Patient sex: M
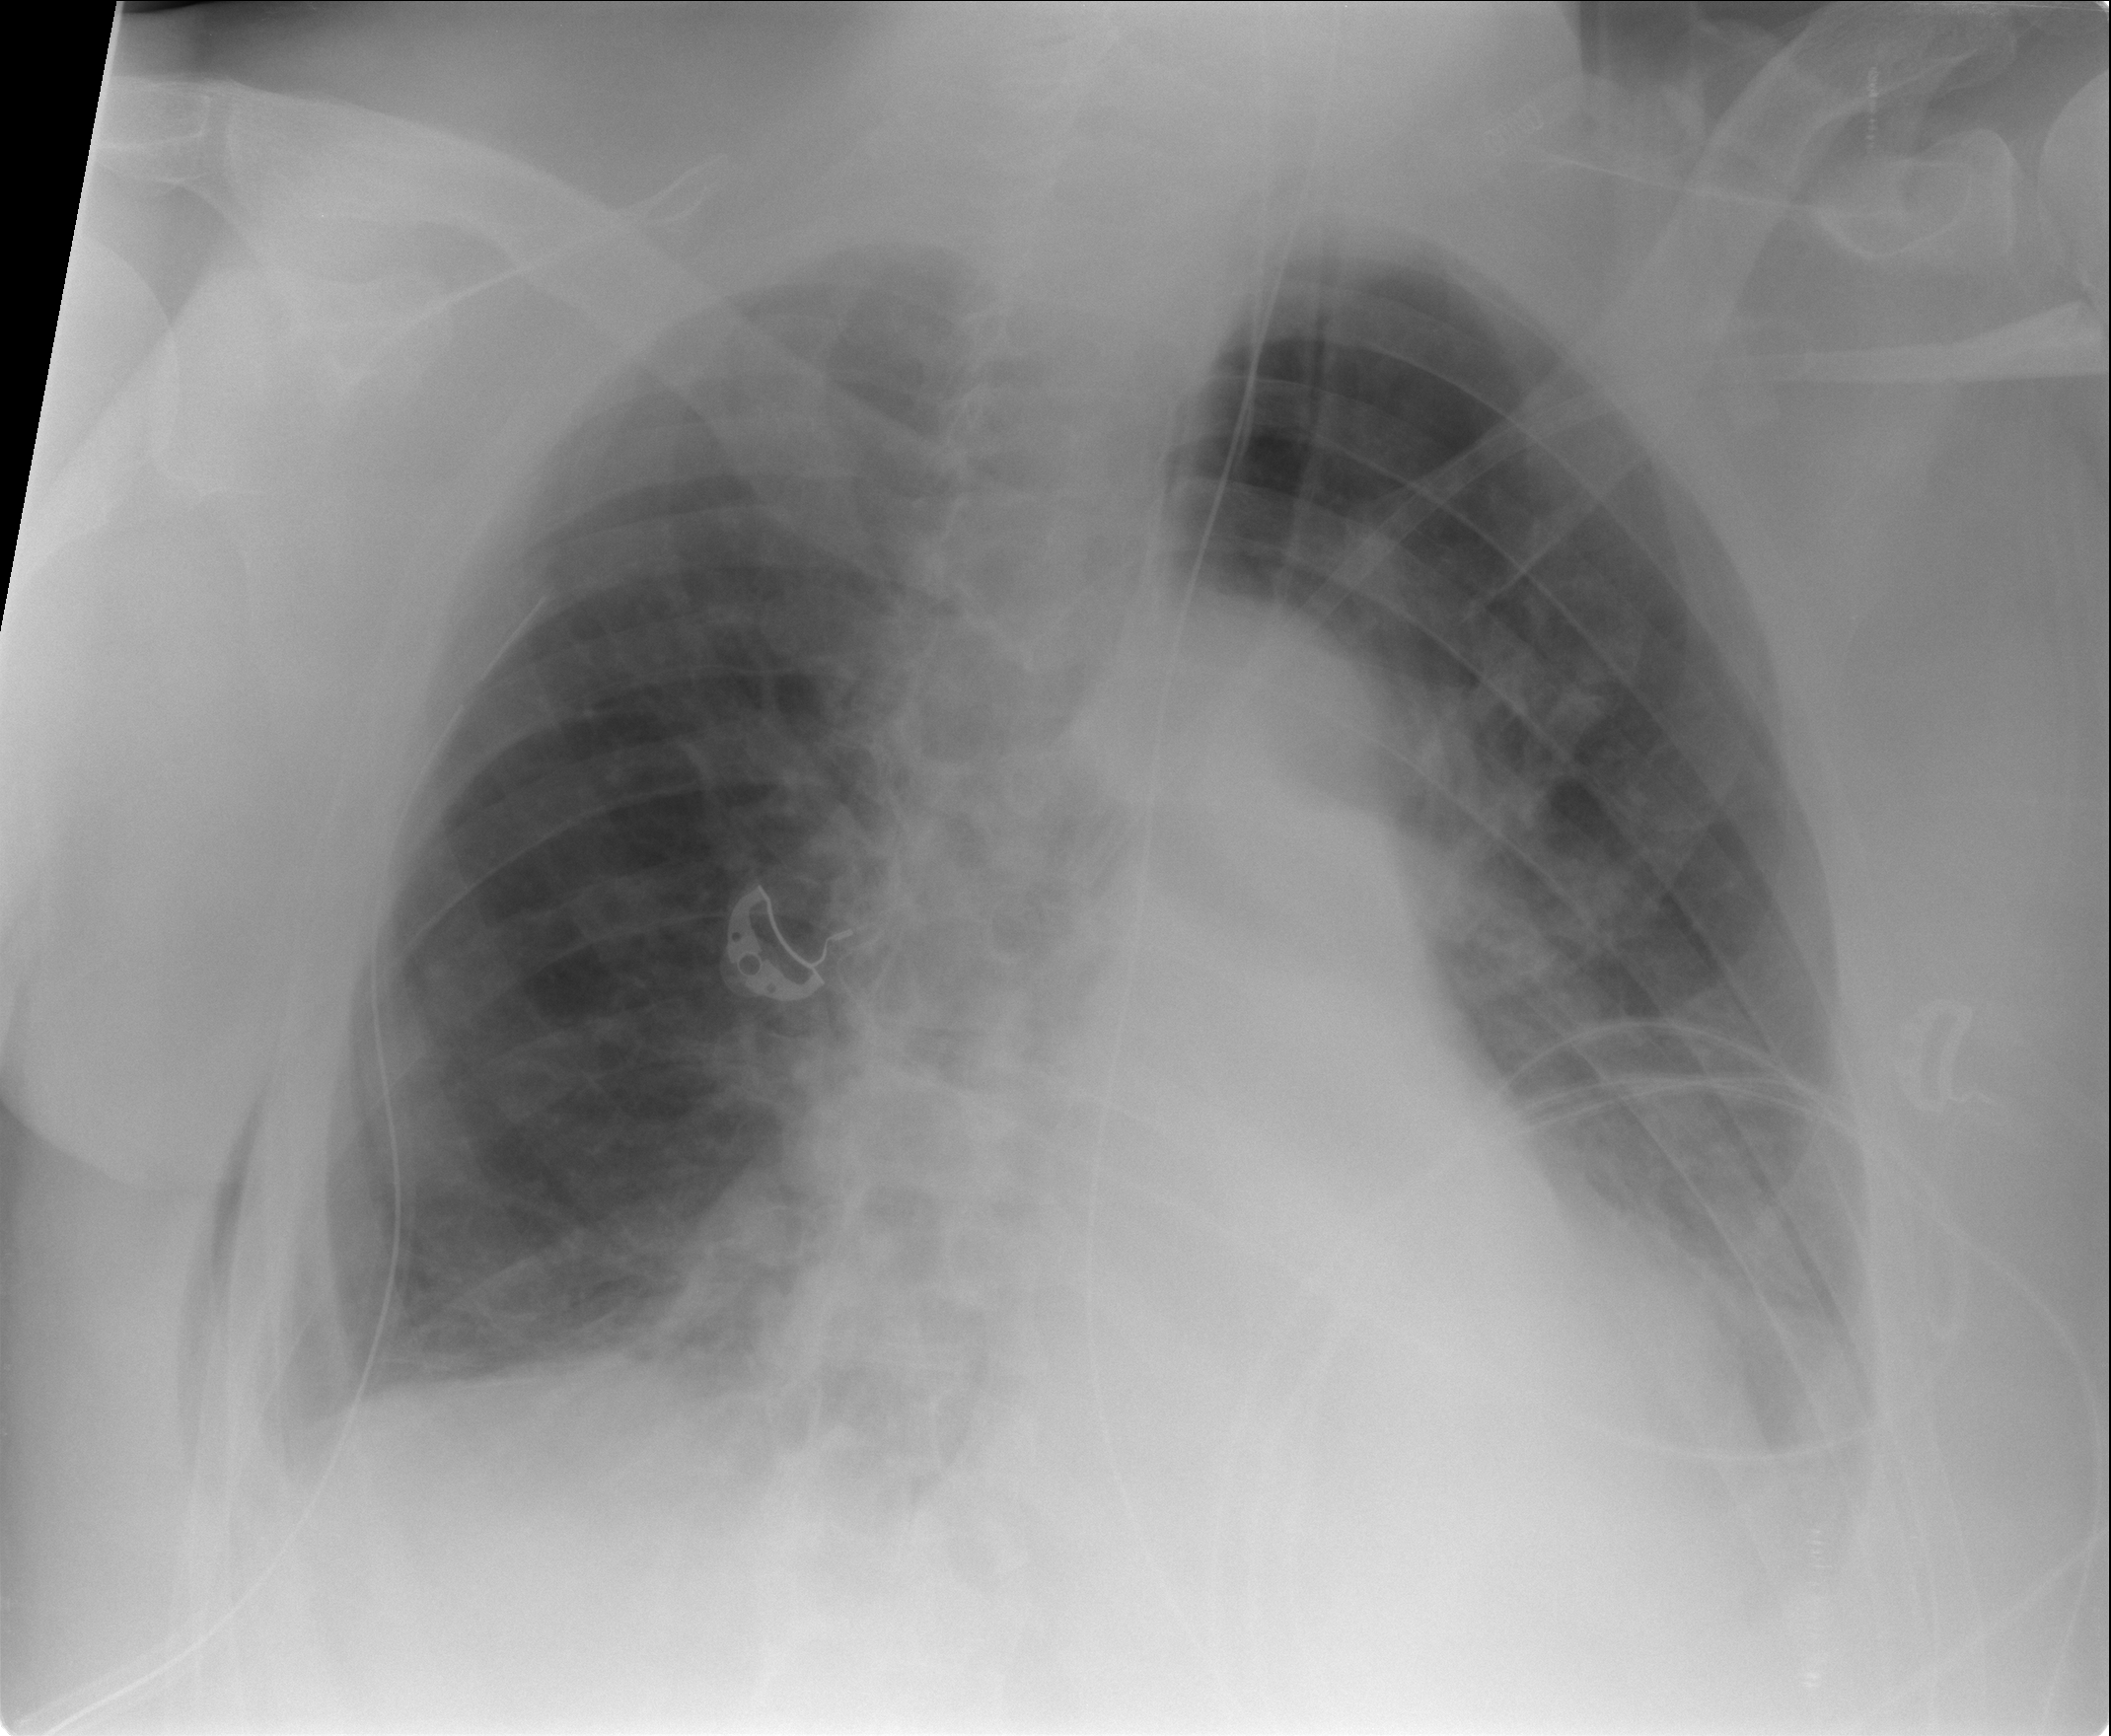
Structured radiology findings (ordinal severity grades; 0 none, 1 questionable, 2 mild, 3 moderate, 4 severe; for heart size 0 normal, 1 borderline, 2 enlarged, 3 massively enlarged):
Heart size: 1
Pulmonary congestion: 0
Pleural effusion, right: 0
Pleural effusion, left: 2
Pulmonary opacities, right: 0
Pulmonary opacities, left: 0
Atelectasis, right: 2
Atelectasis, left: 2